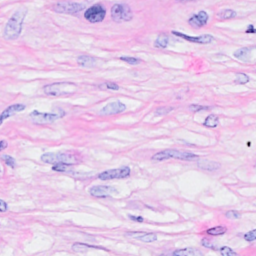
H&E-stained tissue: Breast